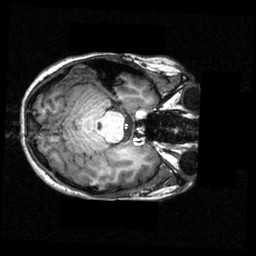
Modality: T1w
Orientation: axial
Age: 19
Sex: female
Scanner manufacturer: siemens
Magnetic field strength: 3.951 T
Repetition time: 1.5 s
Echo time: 0.00335 s